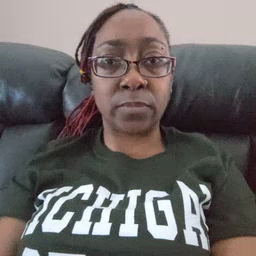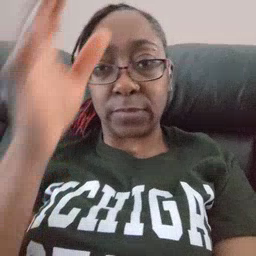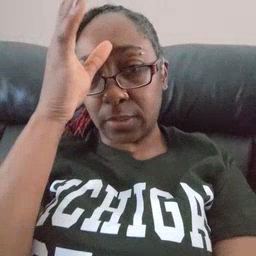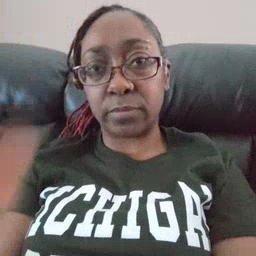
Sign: dad